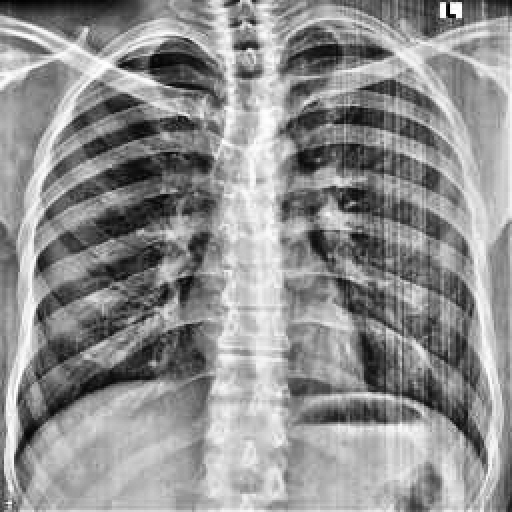
Finding: NORMAL